Current action and preconditions to check: trajectory_clear

Your task: For each precondition in the list above, predict whether it will hold at this action.

Consider the current scene as observed from the mobile robot's camera, and analyze the predicted future states of all dynamic agents (e.g., people, animals, vehicles, or any moving entities) within the NEXT SECOND.

IMPORTANT: Only answer "very likely" if you are absolutely certain—based on strong, clear evidence—that a dynamic agent will violate the precondition in the predicted future state. Do NOT answer "very likely" for unlikely, ambiguous, or low-probability risks.

Ask yourself for each precondition: Is there a high probability, with clear and convincing evidence, that the predicted future states of any dynamic agent will interfere with the predicted future state of the currently executing action within the NEXT SECOND, causing that precondition to fail?

Assess the risk level based on these predictions. Use "likely" or "very likely" if motions create a clear risk of interference.

Use "neutral" or "improbable" if agents are nearby but their predicted paths are clearly diverging or non-conflicting.

Failure Risk Categories: "very improbable", "improbable", "neutral", "likely", "very likely"

Answer Format: Output ONLY the probability_of_failure value from these categories: "very improbable", "improbable", "neutral", "likely", "very likely"

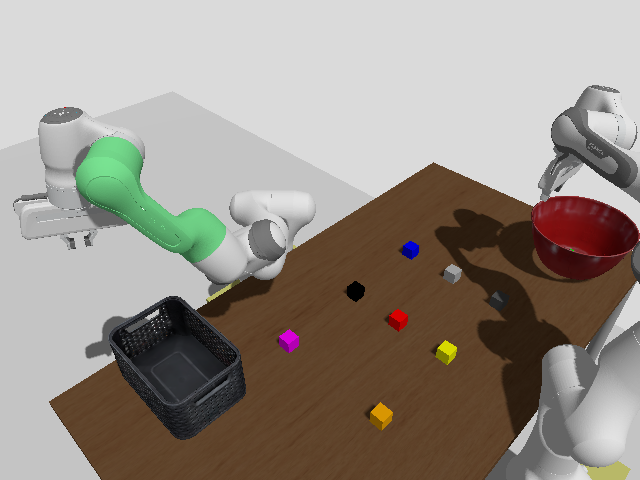

Answer: very improbable